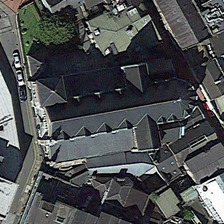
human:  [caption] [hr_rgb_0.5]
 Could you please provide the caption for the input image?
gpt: it is a cross like church with black roof surrounded by houses .

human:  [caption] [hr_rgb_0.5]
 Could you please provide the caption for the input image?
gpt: a irregular shaped block with buildings can be seen  among which there is a church with grey roof .

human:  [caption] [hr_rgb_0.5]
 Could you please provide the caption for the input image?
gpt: a irregular shaped block with buildings can be seen  among which there is a church with grey roof .

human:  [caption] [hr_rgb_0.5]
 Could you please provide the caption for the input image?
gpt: the black church is in a street next to a freeway .

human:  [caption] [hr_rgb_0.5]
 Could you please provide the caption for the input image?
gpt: three cars are near a church surrounded by other buildings .